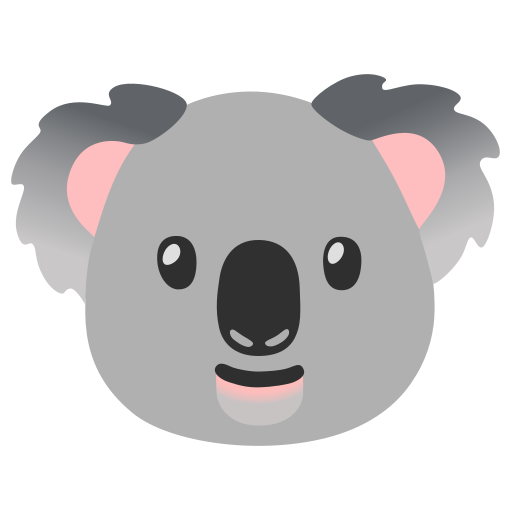
Emoji: 🐨